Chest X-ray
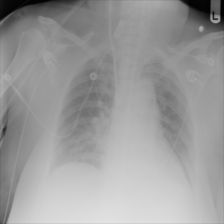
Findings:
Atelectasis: negative
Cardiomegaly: negative
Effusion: negative
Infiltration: positive
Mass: negative
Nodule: negative
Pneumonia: negative
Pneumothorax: negative
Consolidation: negative
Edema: negative
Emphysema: negative
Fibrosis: negative
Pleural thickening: negative
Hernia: negative